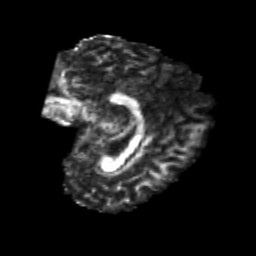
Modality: FA
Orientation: sagittal
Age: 24
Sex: female
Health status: healthy
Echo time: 0.074 s